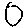
Label: circle